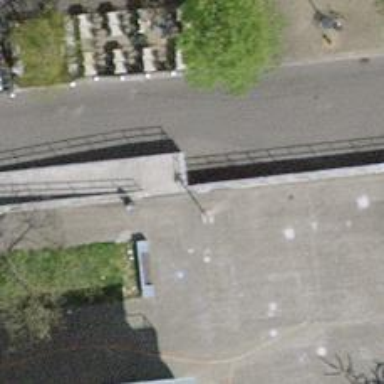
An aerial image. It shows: Retaining wall.